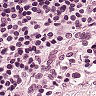
Metastatic tissue present: no